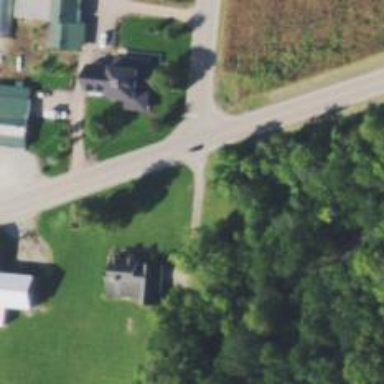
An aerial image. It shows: Driveway leading to service road.